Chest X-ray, AP view. Patient: 51 years old, sex F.
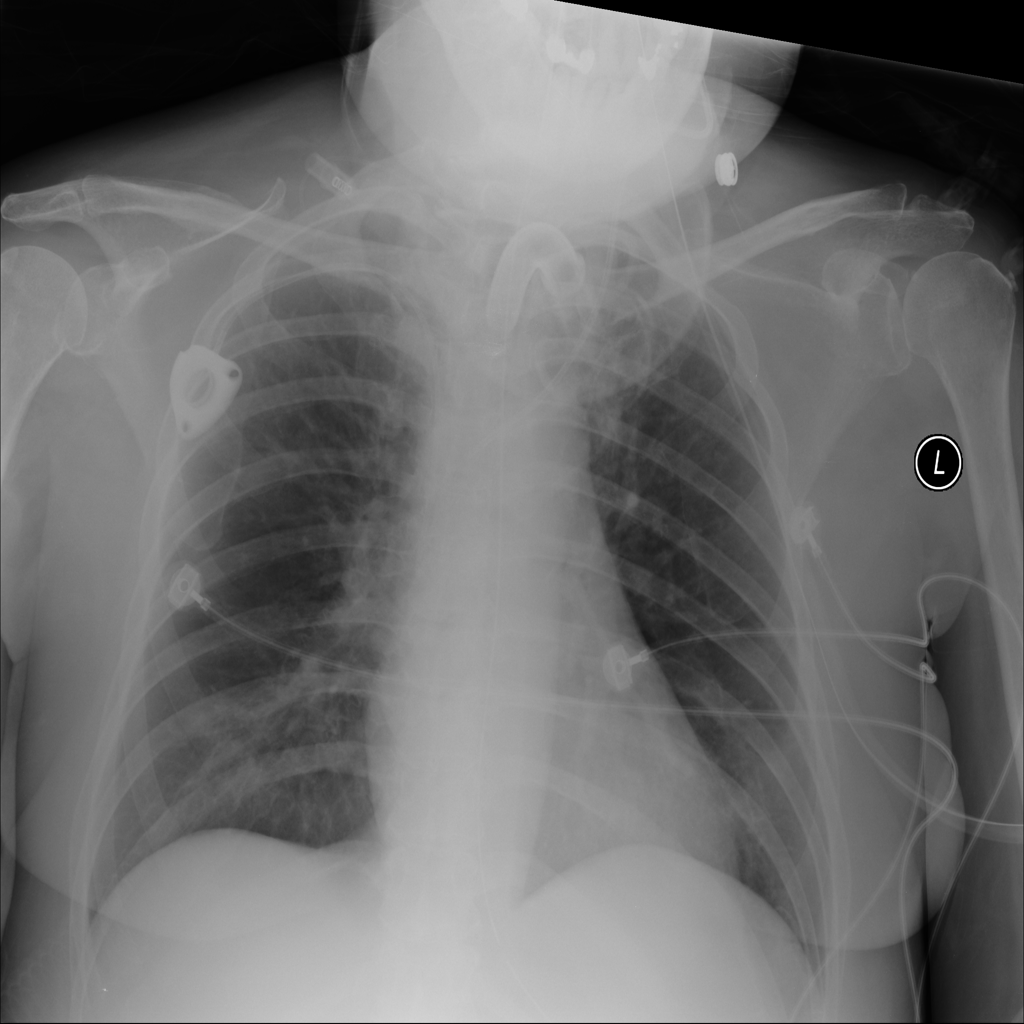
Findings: No Finding